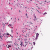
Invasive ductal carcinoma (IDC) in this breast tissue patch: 0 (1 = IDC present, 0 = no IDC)